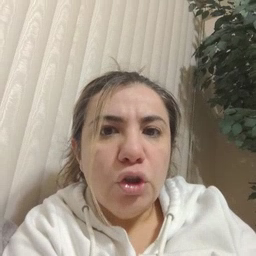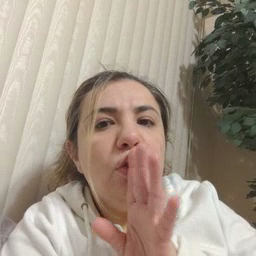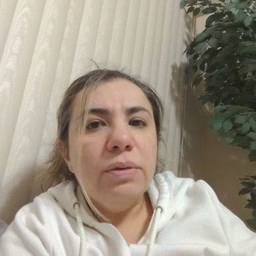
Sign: talk